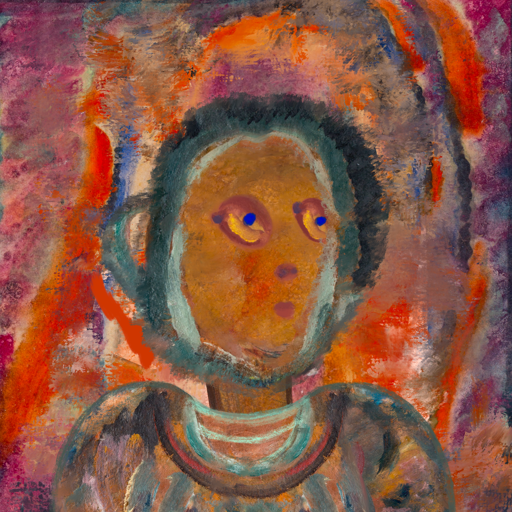
Background: Experience, Head And Neck Side: Pipe, Face Side: Mother_And_Son_Son, Bust: Boggyland, Hair Side: Boggyland, Head Accessory: Blank, Second Necklace: Blank, Necklace: Blank, Baby: Blank